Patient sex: F
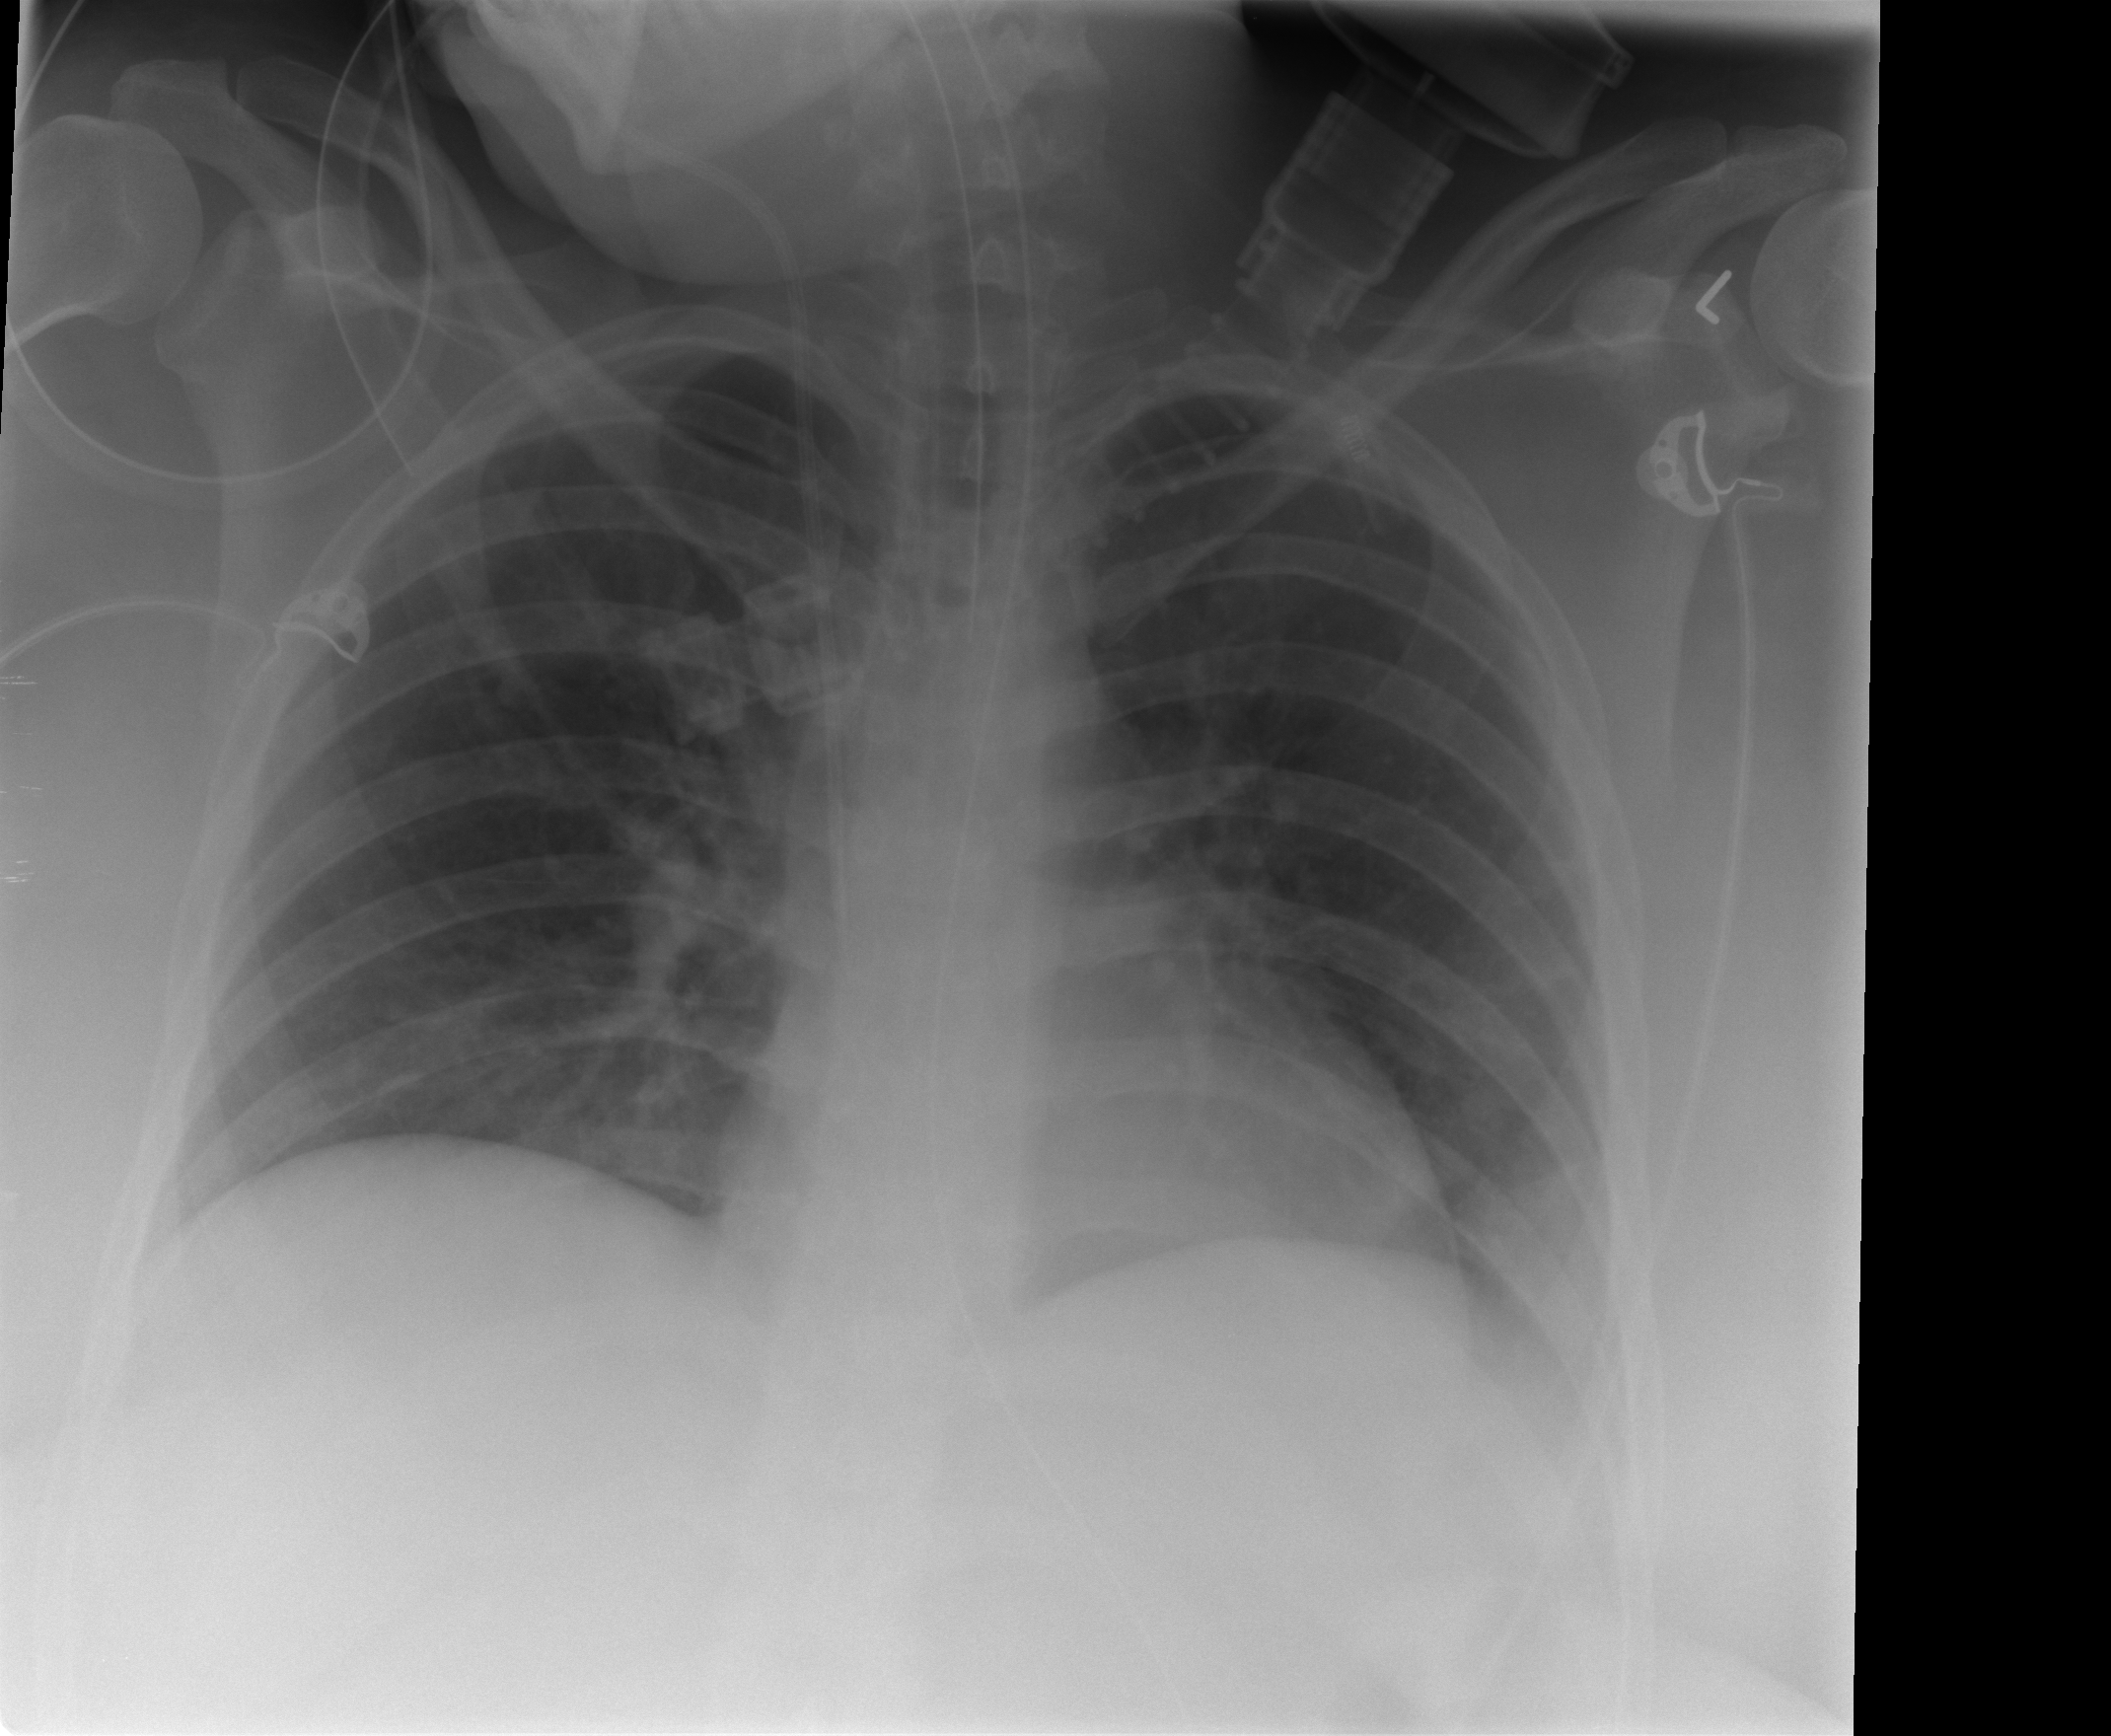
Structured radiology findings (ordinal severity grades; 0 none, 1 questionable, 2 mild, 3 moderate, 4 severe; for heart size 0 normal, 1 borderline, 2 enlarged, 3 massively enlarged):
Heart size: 0
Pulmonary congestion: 0
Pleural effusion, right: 0
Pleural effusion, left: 0
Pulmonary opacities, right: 0
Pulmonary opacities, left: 0
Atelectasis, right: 2
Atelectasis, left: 0